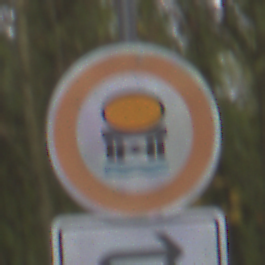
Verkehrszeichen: VerbotFahrzeugeWassergefaehrdenderLadung
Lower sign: RichtungsangabeDurchPfeile5
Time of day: MorningAfternoon
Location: Outdoor (Urban)
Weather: PartlyCloudy
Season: NotSpecified
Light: Natural